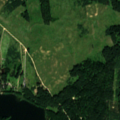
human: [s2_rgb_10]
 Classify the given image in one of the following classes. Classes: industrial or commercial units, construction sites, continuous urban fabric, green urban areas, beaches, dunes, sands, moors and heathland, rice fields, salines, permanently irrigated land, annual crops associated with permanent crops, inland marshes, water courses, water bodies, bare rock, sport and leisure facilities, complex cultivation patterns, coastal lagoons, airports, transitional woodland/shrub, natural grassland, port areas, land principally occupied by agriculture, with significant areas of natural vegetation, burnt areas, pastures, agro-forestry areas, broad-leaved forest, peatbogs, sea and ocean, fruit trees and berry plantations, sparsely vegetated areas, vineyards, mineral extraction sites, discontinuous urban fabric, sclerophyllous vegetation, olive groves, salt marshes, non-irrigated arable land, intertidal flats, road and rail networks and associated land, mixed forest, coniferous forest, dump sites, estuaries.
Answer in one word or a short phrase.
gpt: non-irrigated arable land, pastures, coniferous forest, transitional woodland/shrub, water bodies